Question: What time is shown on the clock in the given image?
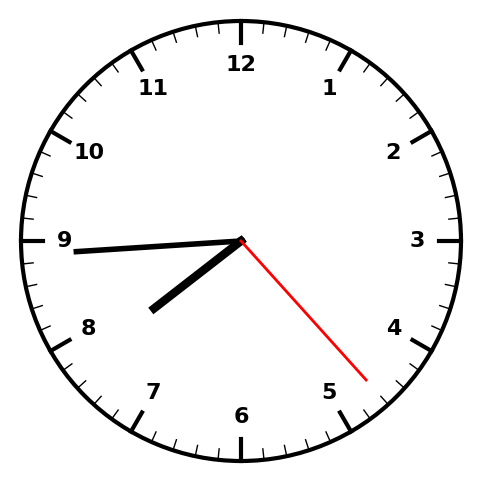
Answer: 07:44:23